Question: i have some problem in memory management, and then i try to fix it using intrument tool.
Base on <URL>
about using NSZombieEnabled in intrument, i try to do like that. The problem is i never find a checkbox to set NSZombieEnabled active in my instrument. In this case i use xcode 3.2.5 and still on IOS 4.2.
This is the screenshot from the instrument that show no one check box for NSZombieEnabled activated :

am i doing something wrong??
help me please
thank you
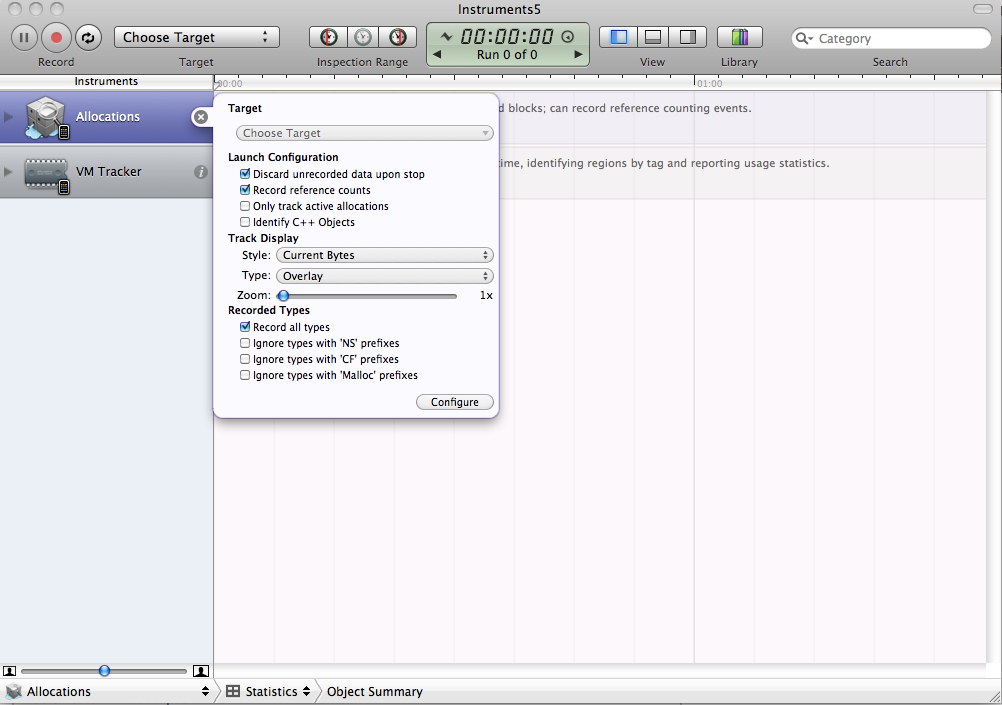
Answer: Try running your application on simulator and see if you get the option in instruments. You may refer <URL> thread for XCode 4.